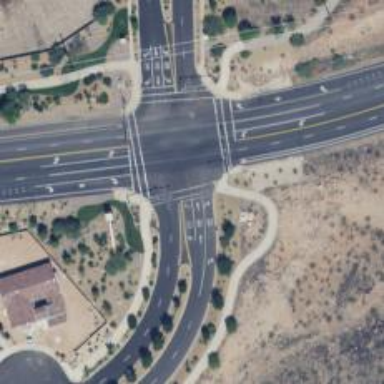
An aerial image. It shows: Crossing on the road.